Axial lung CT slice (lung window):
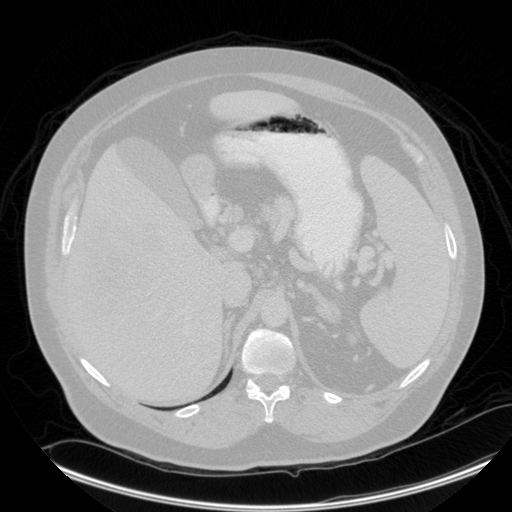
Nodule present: no